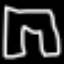
Label: pants